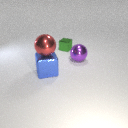
small green metal cube behind large blue metal cube